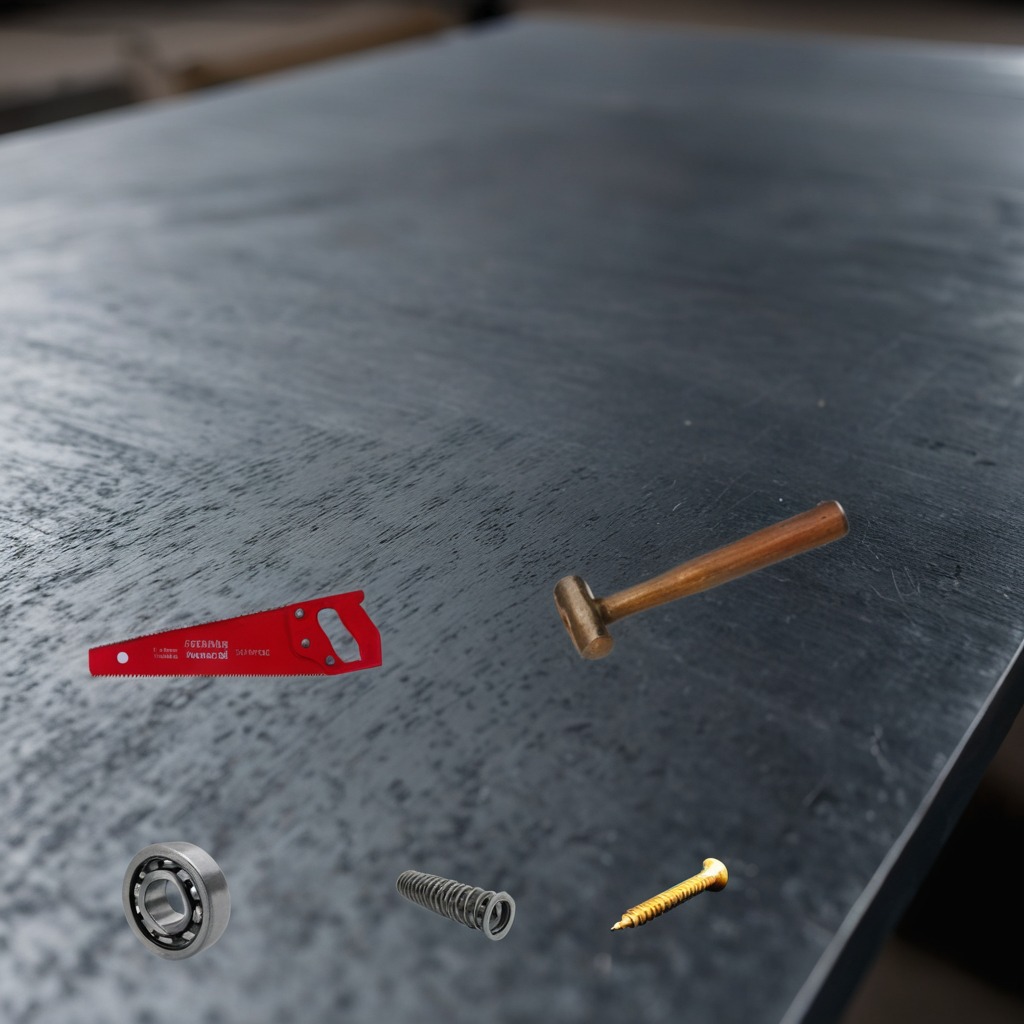
A ball bearing, a hammer, a machine screw, a coiled metal spring, and a handheld metal saw are lying on the cold steel table in a mining workshop.